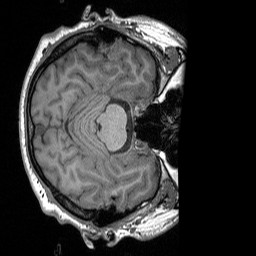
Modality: T1w
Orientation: axial
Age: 31
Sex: male
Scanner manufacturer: siemens
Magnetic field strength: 3 T
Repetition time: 1.9 s
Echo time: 0.00252 s